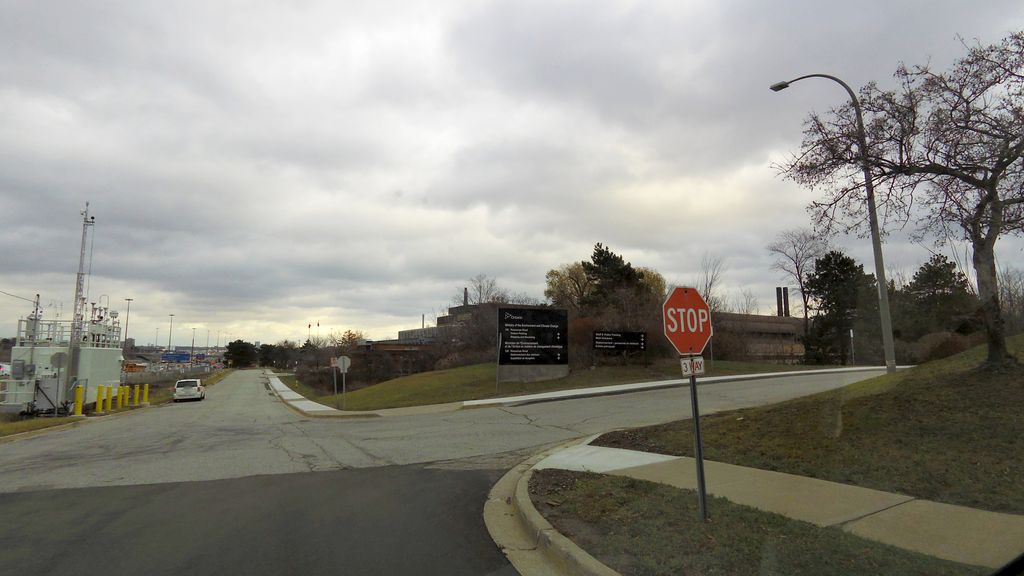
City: toronto